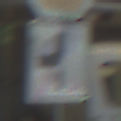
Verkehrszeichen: VerlaufVorfahrtsstrasse7
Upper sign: Stop
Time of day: Midday
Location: Indoor (Urban)
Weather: NotSpecified
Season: NotSpecified
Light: Natural